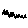
Label: zigzag